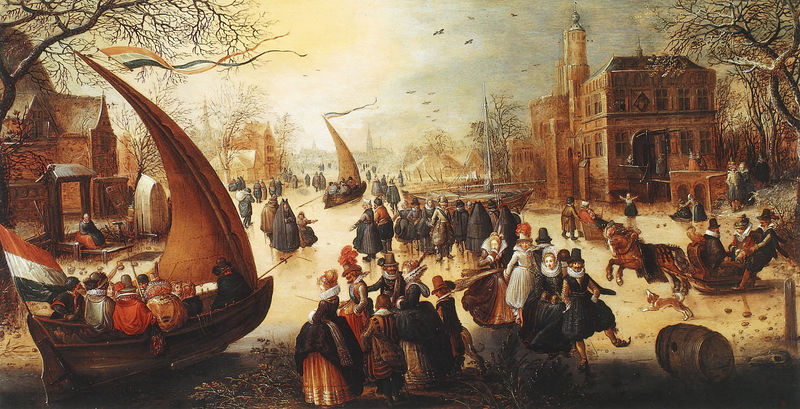
Titel: Landschaft mit gefrorenem Kanal, Schlittschuhläufern und Eisseglern
Künstler: David Vinckboons
Institution: Privatsammlung
Schlagwörter: baum, bäume, fluss, menschen, stadt, äste, fenster, hut, hüte, eis, hund, kragen, niederlande, vögel, kirche, boot, turm, schiff, segel, fahne, flagge, mast, dorf, winter, soldaten, tor, fuss, fass, hüte4kragen